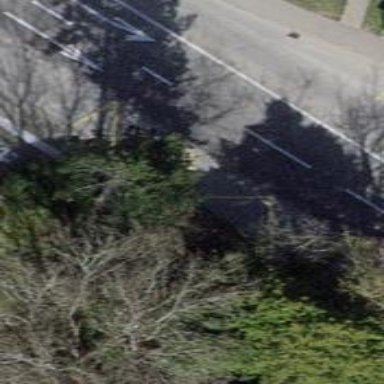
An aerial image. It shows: Asphalt sidewalk leading to public transport platform.